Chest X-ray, AP view. Patient: 25 years old, sex F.
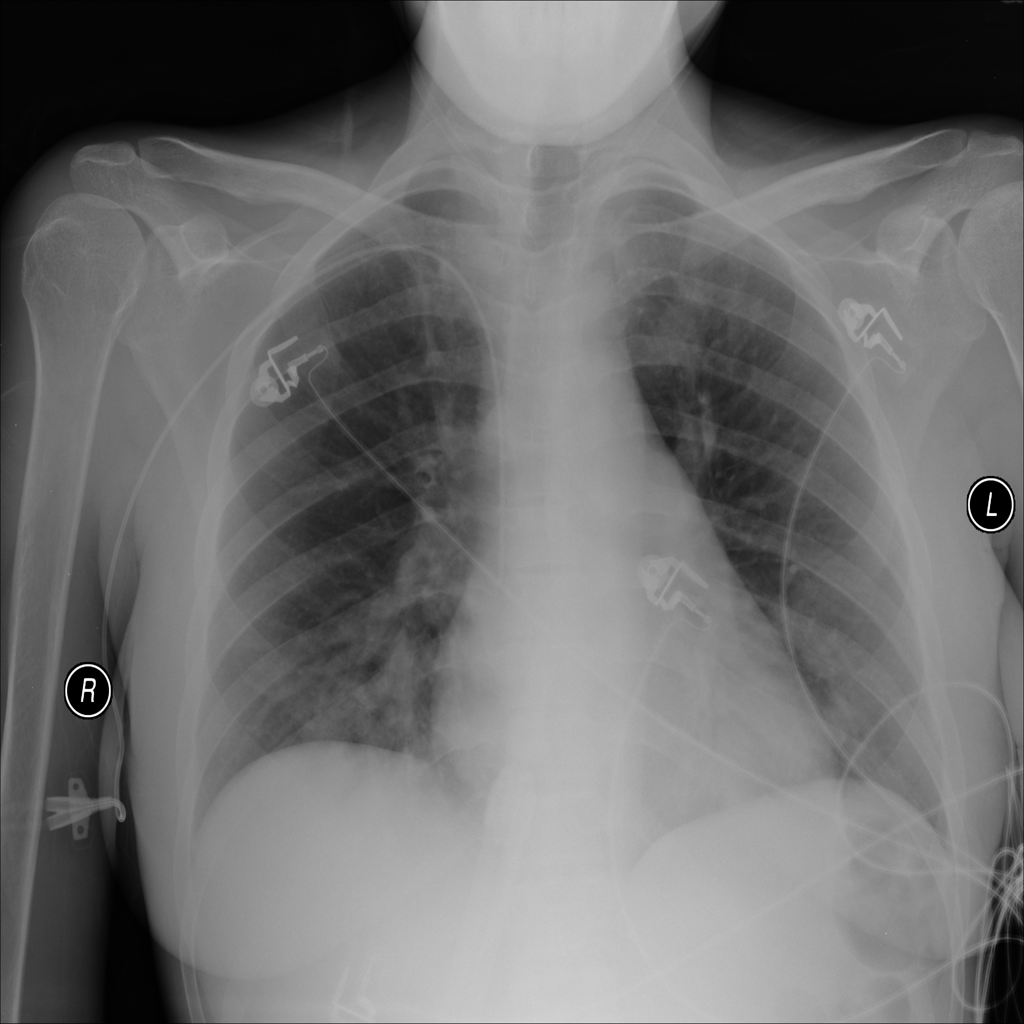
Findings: Infiltration